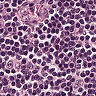
Metastatic tissue present: no